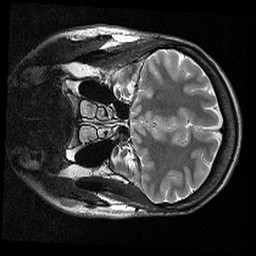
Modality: T2w
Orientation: coronal
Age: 42
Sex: female
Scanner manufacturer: siemens
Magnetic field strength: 3 T
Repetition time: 7 s
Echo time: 0.085 s